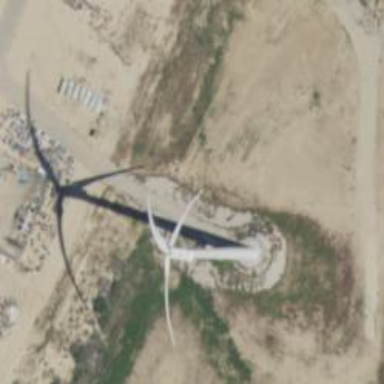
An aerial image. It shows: Wind generator with horizontal axis. The generator is wind turbine.